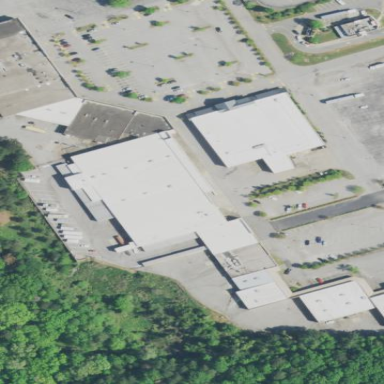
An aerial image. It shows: Retail area.